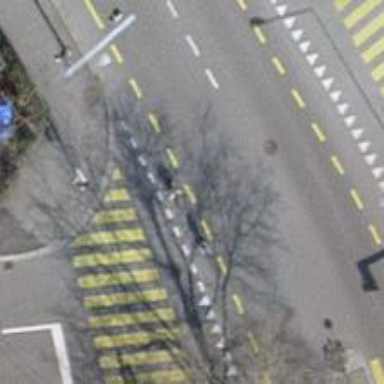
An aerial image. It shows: Primary highway with asphalt surface. It has sidewalks on both sides and designated lanes for cycling in both directions.